Interaction volume radius: 5 \u00c5
Interaction volume height: 15 \u00c5
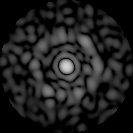
Disorder parameter: 0.8246